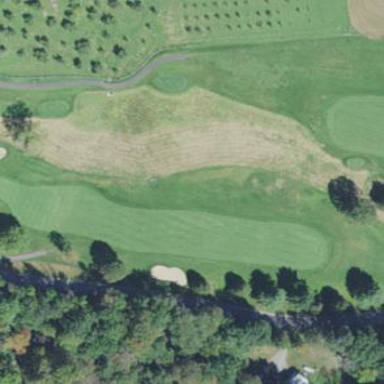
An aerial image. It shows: Grassy area designated as golf fairway.